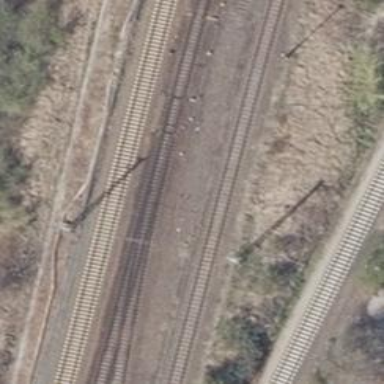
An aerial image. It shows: Railway switch.